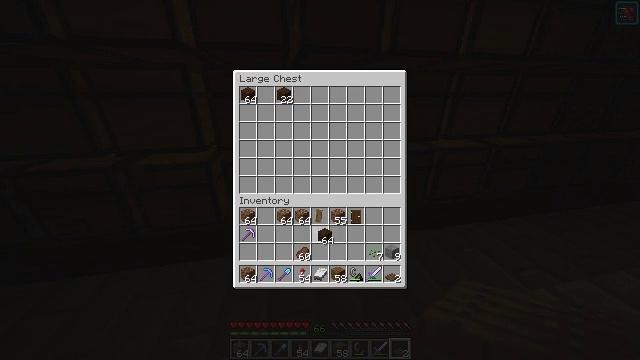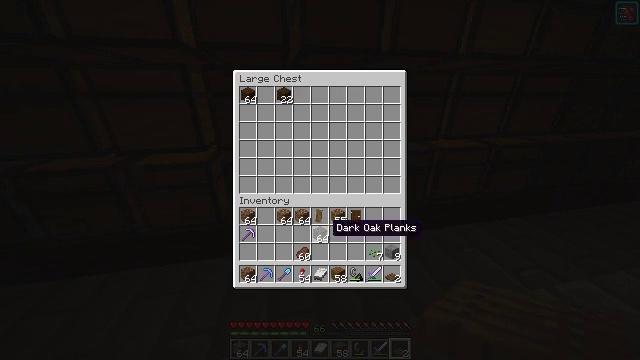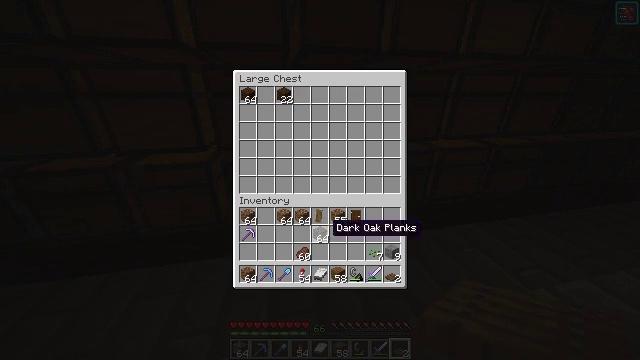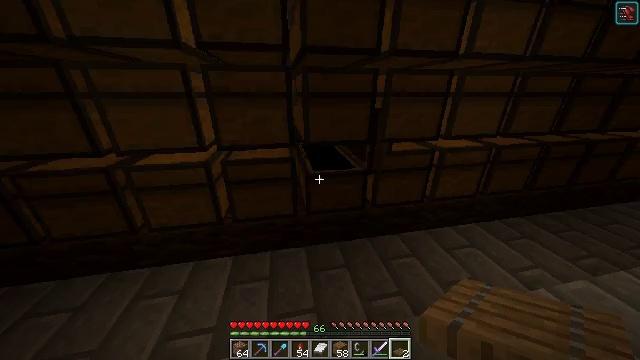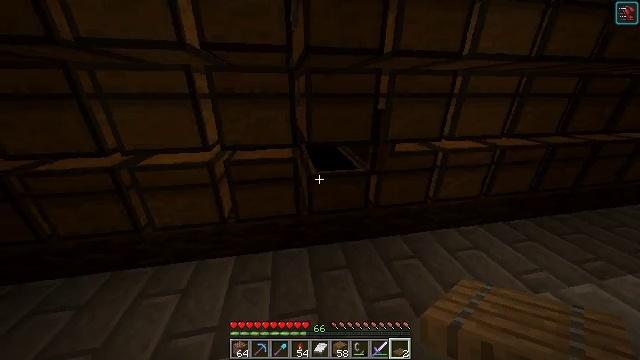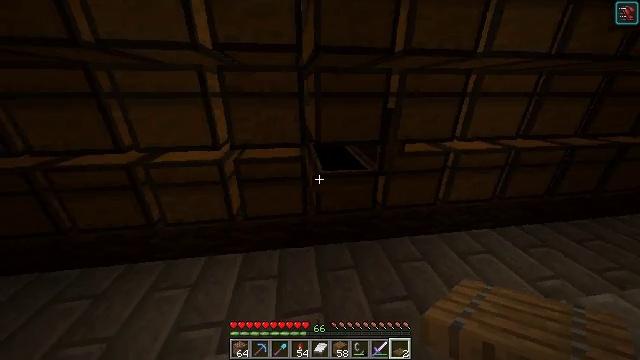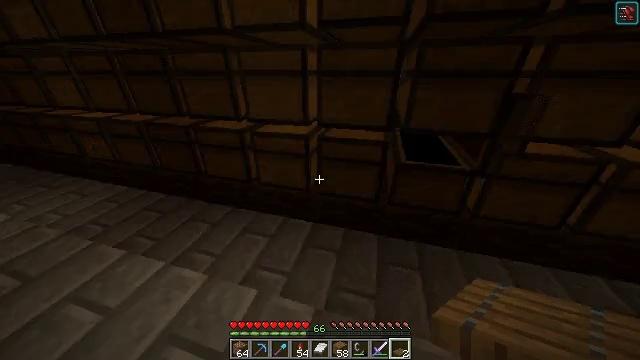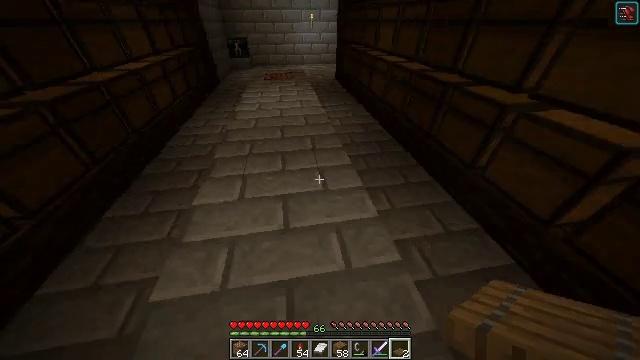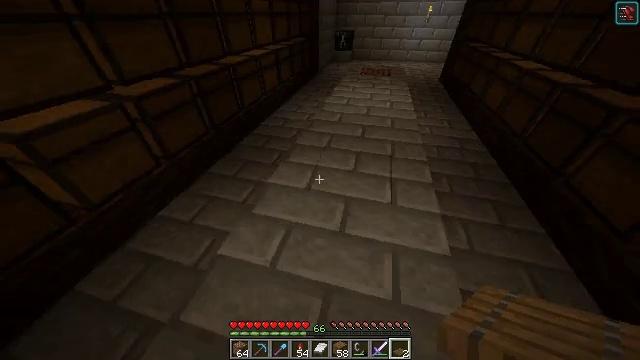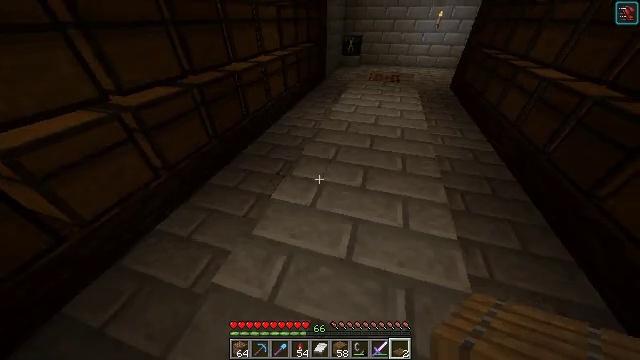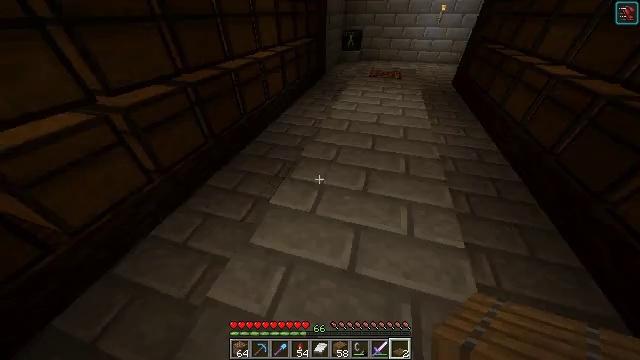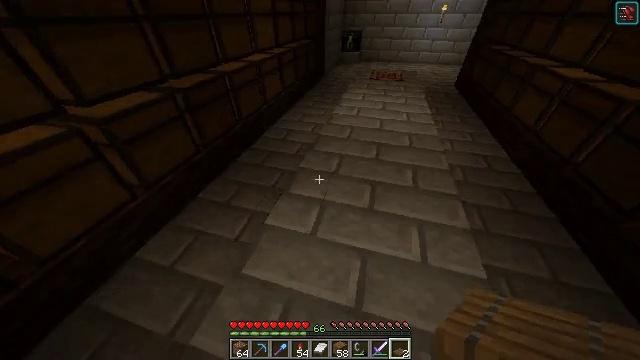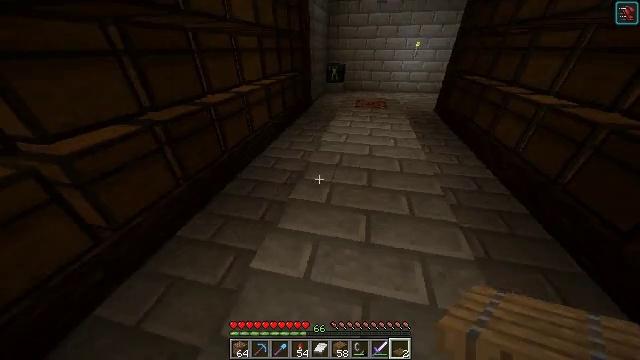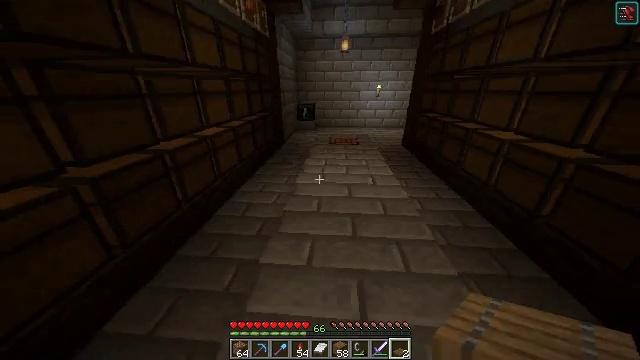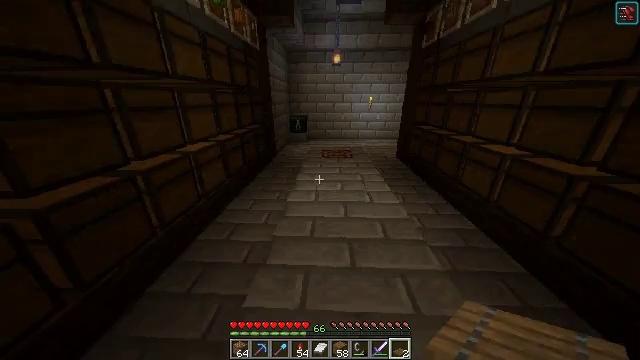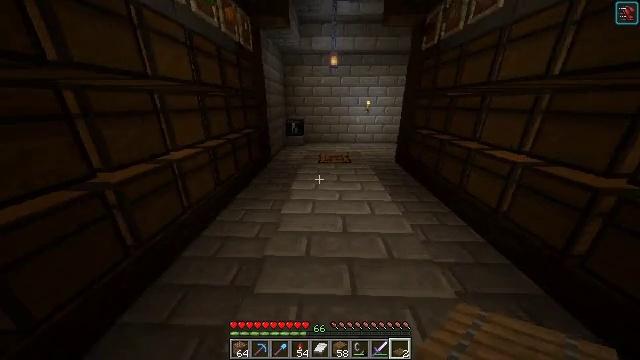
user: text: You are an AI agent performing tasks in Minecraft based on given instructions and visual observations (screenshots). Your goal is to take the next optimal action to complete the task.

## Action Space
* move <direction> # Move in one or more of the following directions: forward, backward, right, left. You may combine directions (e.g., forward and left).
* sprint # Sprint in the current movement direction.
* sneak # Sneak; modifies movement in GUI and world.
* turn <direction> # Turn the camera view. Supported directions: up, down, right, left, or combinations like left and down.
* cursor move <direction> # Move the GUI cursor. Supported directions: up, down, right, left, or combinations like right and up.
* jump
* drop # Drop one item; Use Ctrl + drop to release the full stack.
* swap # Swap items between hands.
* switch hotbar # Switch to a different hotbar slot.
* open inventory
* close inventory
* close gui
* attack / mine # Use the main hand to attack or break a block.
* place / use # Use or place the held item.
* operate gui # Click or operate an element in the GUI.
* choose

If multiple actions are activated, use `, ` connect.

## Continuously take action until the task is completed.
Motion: motion action
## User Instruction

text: Open the crafting table to make a dark oak trapdoor.
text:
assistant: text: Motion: no_op
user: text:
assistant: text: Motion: no_op
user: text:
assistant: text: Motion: no_op
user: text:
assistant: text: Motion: close gui
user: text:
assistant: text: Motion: turn left, open inventory
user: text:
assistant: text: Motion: turn left and down
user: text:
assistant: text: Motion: turn left and down
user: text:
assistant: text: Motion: move forward, turn left and down
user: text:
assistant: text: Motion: move forward, turn left
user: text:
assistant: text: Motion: move forward, turn down
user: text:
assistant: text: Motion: move forward
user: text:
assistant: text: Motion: move forward, turn right and up
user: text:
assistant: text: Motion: move forward, turn right and up
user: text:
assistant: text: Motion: move forward, turn right and up
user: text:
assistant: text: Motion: move forward
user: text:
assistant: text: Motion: move forward
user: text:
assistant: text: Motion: move forward
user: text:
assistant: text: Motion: move forward, turn down
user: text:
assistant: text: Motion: move forward
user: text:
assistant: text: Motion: move forward, turn down
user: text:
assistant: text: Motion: move forward
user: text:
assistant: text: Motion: move forward
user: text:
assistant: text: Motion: move forward
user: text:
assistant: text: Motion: move forward, turn down
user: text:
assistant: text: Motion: move forward
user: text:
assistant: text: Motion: no_op
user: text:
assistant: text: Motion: use / place
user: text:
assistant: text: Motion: use / place
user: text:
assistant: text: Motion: turn left and down, use / place
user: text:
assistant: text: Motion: no_op